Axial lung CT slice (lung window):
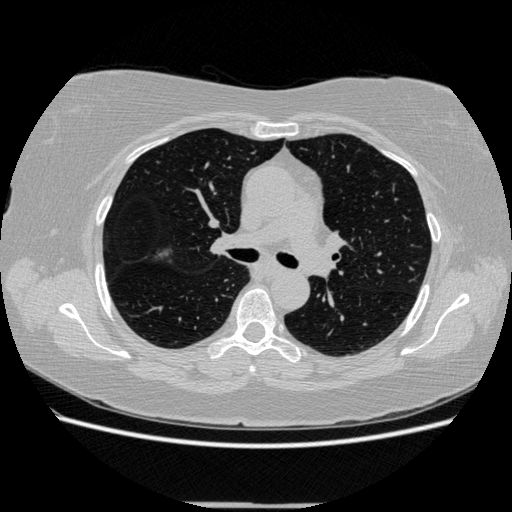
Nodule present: no